Question:
I want to differentiate two component as shown in this picture.
The marked section is my original crop and all other area is weed and I want to detect my only crop section. How to do that in python?
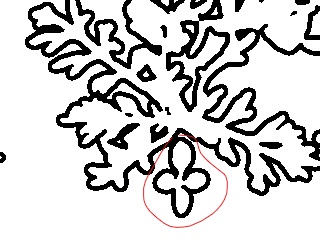
Answer: you should try to identify closed loop object in your shape, not sure but it may helps you.